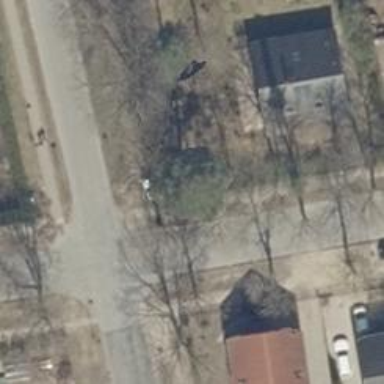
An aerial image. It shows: Tertiary road with dirt sidewalks on both sides.